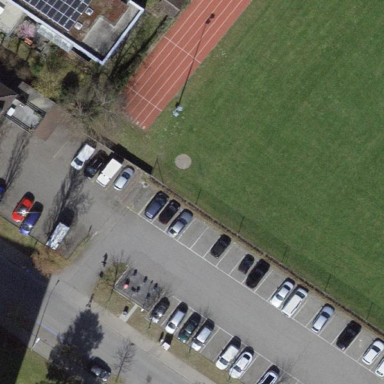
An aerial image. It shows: Parking area with surface.